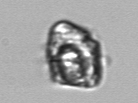
Label: Proterythropsis